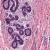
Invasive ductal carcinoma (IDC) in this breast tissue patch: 0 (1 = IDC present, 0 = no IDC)